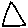
Label: triangle